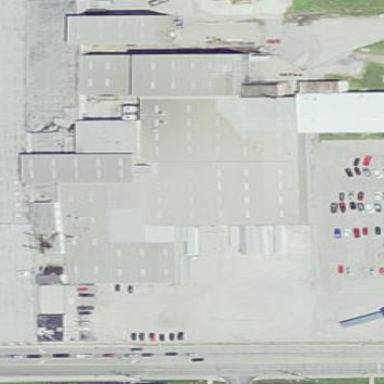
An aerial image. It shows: Industrial building.